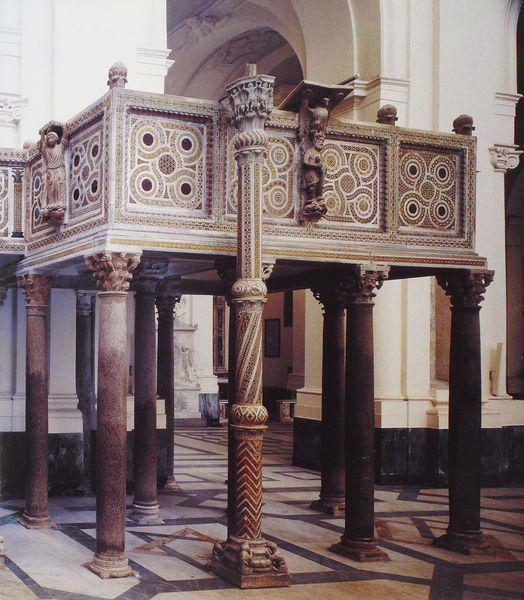
Titel: Kanzel im Dom von Salerno
Standort: Salerno, Dom (EU - I - Campanien)
Schlagwörter: menschen, braun, holz, marmor, pfeiler, schwarz, säule, säulen, rot, muster, ornament, sockel, stein, kirche, figur, redner, renaissance, rund, balkon, bogen, empore, figuren, rundbogen, ornamente, leuchter, aufgang, bronze, plastik, podest, foto, bögen, punkte, eckig, stern, dom, kreise, kugel, mosaik, altar, pult, kapitell, schnitzerei, wappen, totenkopf, gesims, skulpturen, kanzel, ionisch, kirchenraum, baldachin, lesepult, museum, dorisch, ornamentik, korinthisch, streben, geraden, synagoge, kringel, palästina, altare, bronz, renaissanve, ssäulen, säulein, marmor+